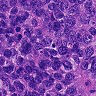
Metastatic tissue present: yes